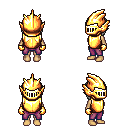
a pixel art fantasy rpg character, female body template, human, tanned skin, gold chest armor, magenta pants, white pageboy hairstyle, gold helm, gold gloves, four views (front, back, left, right), 2x2 character sprite sheet, small pixel art, hard edges, no anti-aliasing